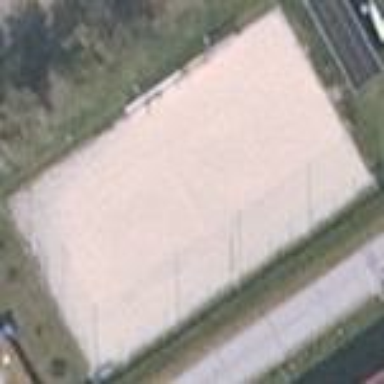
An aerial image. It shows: Sandy pitch for beach volleyball.